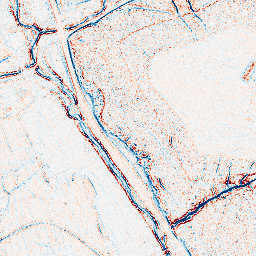
Category: edge_preserving
Decomposition family: bilateral
Decomposition parameters: d: 5
sigma_color: 75
sigma_space: 100
Upsampling method: bicubic
Upsampling parameters: scale: 8
Upsampling scale: 8